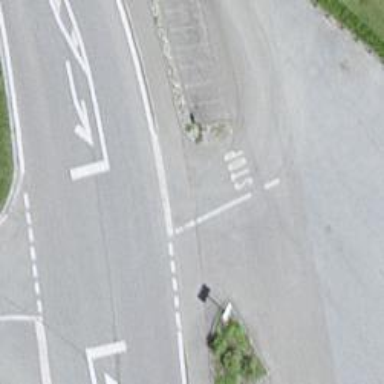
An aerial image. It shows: Road with stop sign.